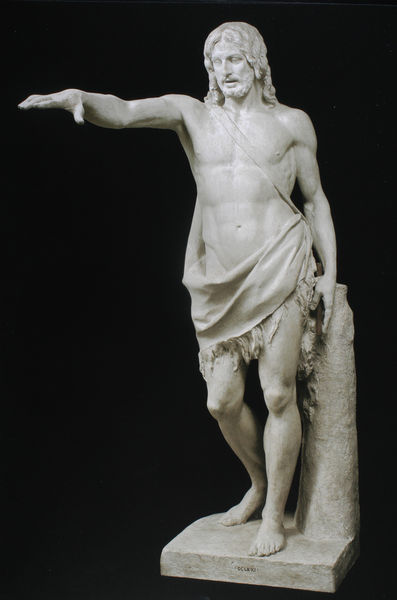
Titel: Saint John the Baptist
Künstler: Jean-Antoine Houdon
Standort: Roma
Institution: Museo Galleria di Villa Borghese
Schlagwörter: akt, baum, blätter, fuß, hand, kopf, körper, lendenschurz, mann, nackt, umhang, weiß, brust, daumen, finger, geste, haar, marmor, mund, säule, blick, gürtel, tuch, bart, jung, arm, arme, band, gesicht, halten, johannes, sockel, stehen, stein, täufer, vollbart, baumstamm, stamm, figur, fransen, gewand, haare, lange haare, mantel, stehend, decke, locken, renaissance, skulptur, statue, beine, fell, schärpe, bein, haltung, stab, sturm, muskeln, bauch, bildhauerei, halbakt, halbnackt, kontrapost, plastik, edel, knie, oberkörper, foto, adam, barfuss, stütze, antike, lende, lendentuch, ideal, steht, lockig, stand, tasche, photo, gestus, ausgestreckt, christus, jesus, toga, fabel, mythos, erhoben, segen, segnen, segnung, nact, gurt, spielbein, standbein, taufe, brustkorb, heiland, jesu, perizonium, köcher, gestreckt, stumpf, gruß, lenden, baumstumpf, mamor, ausgestreckter arm, sehne, bildhauer, grüßen, michelangelo, statur, christ, fuesse, anliegend, oberkörperfrei, skulputr, halbackt, idealfigur, lendenschruz, abgespreizt, lebensgroß, stuatue, hären, augestreckter arm, eintöniger hintergrund, arm ausgestreckt, fanzen